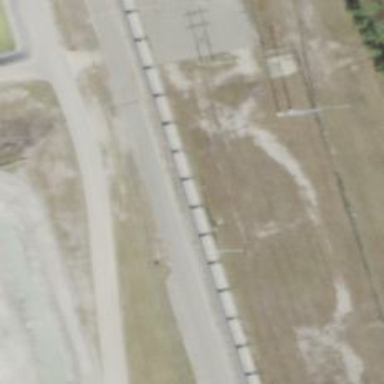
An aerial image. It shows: Rail spur service.